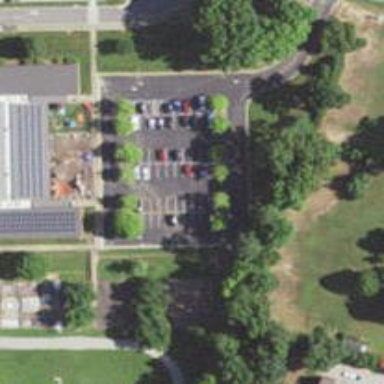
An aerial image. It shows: Parking area.